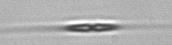
Label: Cylindrotheca